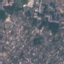
Label: Residential